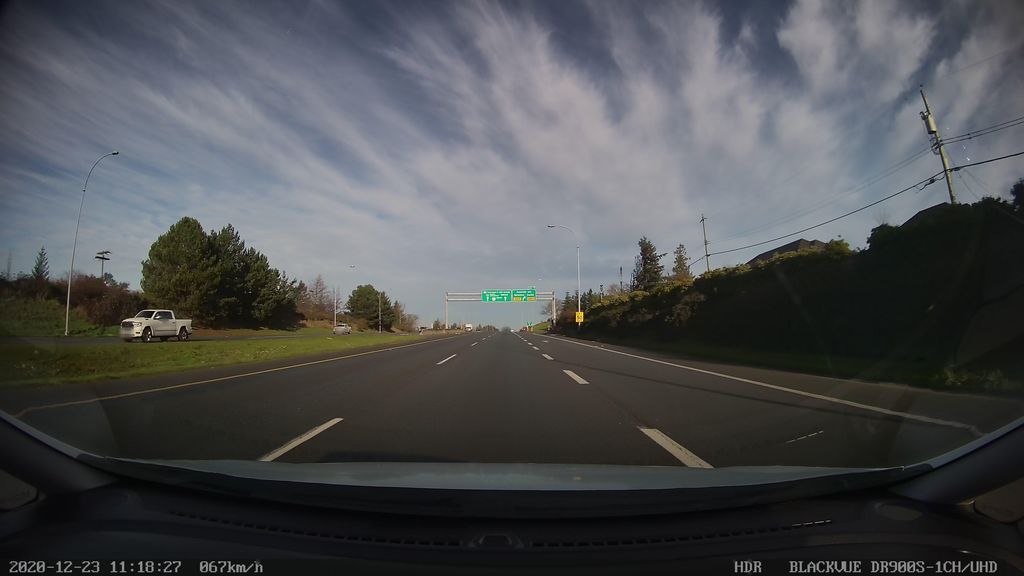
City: victoria